Question: I'm following <URL> step.
I'm building this with Xcode 4.2 and iOS 5.
<URL>

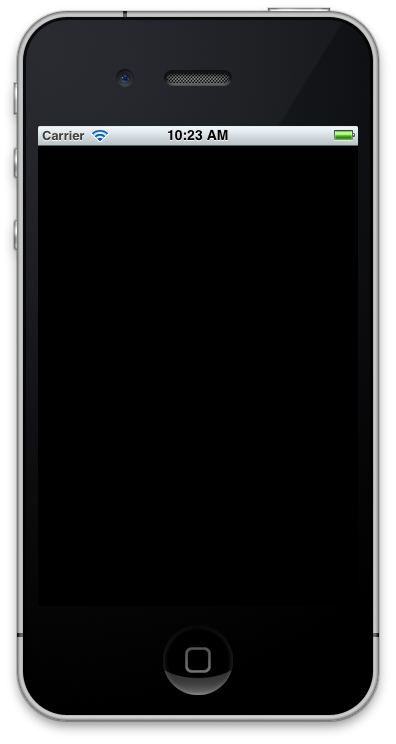
Answer: You didn't create the app window.
Add this line:
'''
self.window = [[UIWindow alloc] initWithFrame:[[UIScreen mainScreen] bounds]];
'''
on the top of
'''
application didFinishLaunchingWithOptions
'''